A spectrogram of one vibration snapshot from a rotating bearing is shown (time on one axis, frequency on the other). Determine the bearing's health state. Answer with exactly one of: normal, inner_race, outer_race, ball.
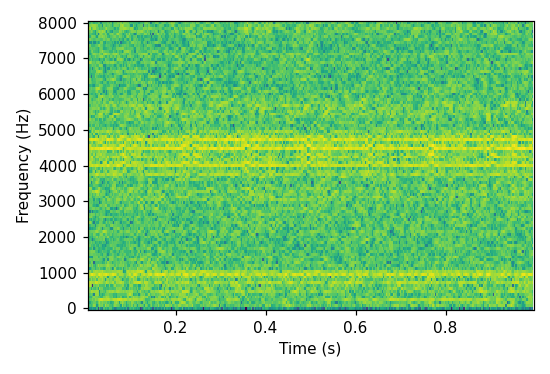
Answer: outer_race